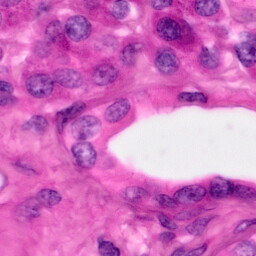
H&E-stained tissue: Pancreatic